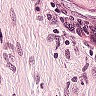
Metastatic tissue present: yes